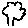
Label: tree